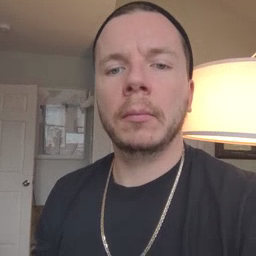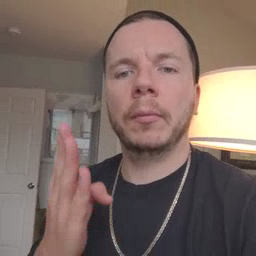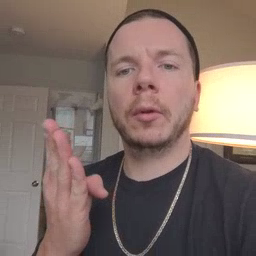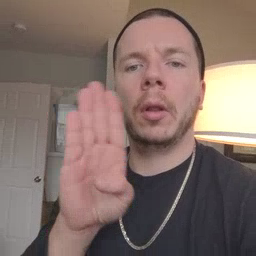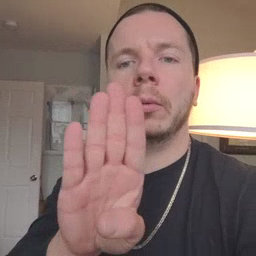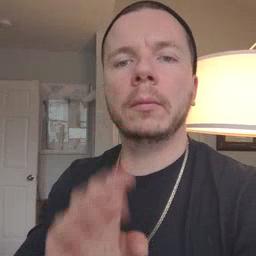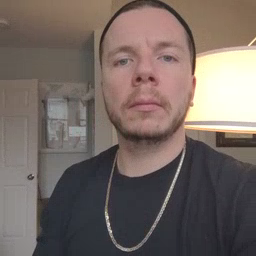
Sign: close